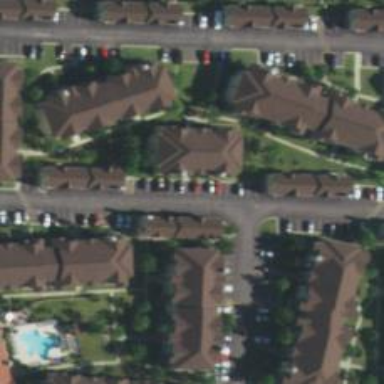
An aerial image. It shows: Living street.